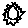
Label: sun